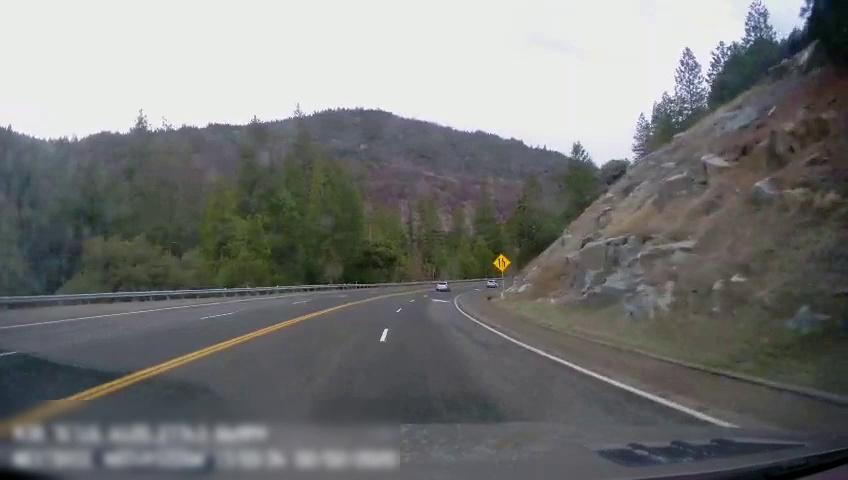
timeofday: Day
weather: Sunny
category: Drivable Space
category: Vehicles | Car
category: Vehicles | SUV
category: Lanes | Current Lane
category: Lanes | Current Lane
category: Lanes | Alternate Lane
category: Lanes | Alternate Lane
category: Lanes | Alternate Lane
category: Traffic | Signs